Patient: sex F, age 86
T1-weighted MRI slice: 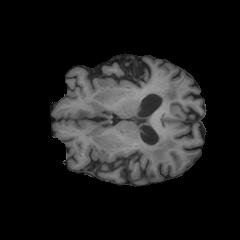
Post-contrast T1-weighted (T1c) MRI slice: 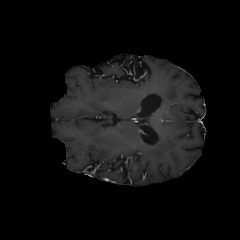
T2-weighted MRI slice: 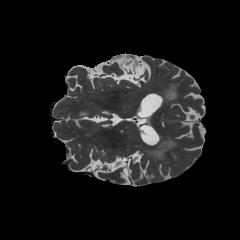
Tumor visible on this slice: yes
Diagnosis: Glioblastoma, IDH-wildtype
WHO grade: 4